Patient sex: M
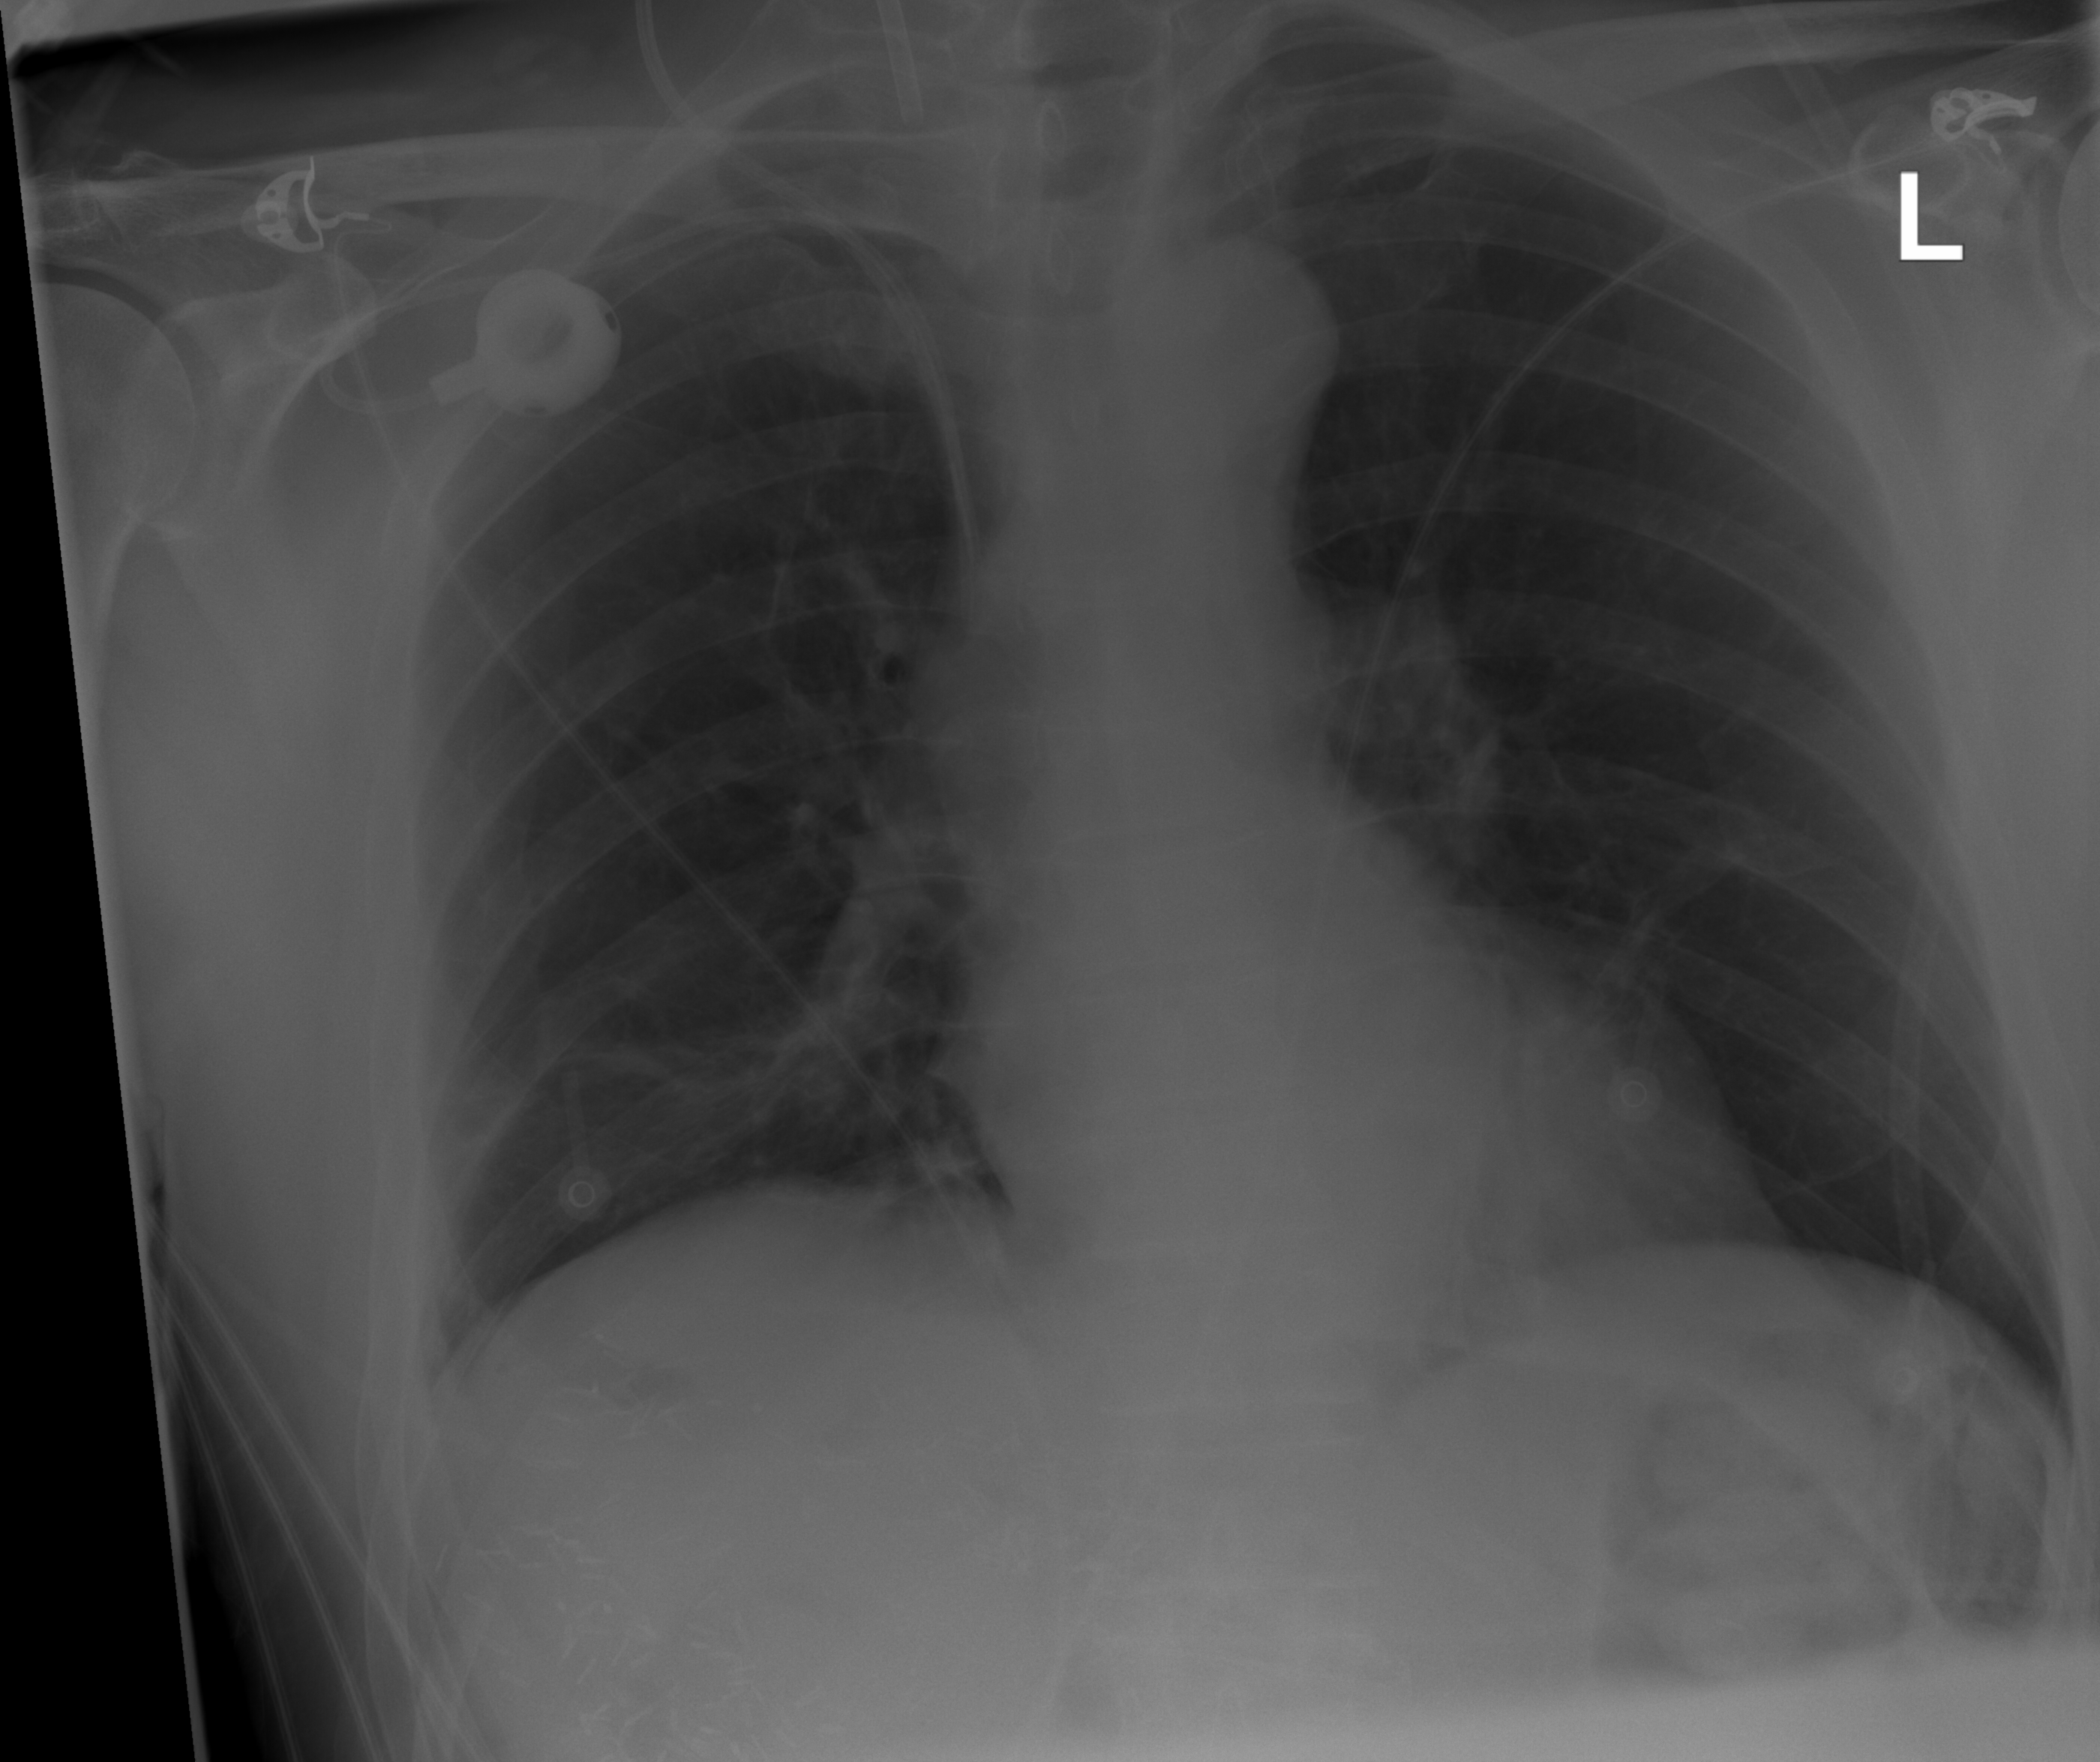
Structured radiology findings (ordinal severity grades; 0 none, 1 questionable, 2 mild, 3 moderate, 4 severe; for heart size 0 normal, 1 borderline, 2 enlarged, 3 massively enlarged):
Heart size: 0
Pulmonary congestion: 0
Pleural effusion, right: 0
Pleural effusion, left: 0
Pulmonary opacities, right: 0
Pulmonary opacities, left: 0
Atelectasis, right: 2
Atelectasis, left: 0